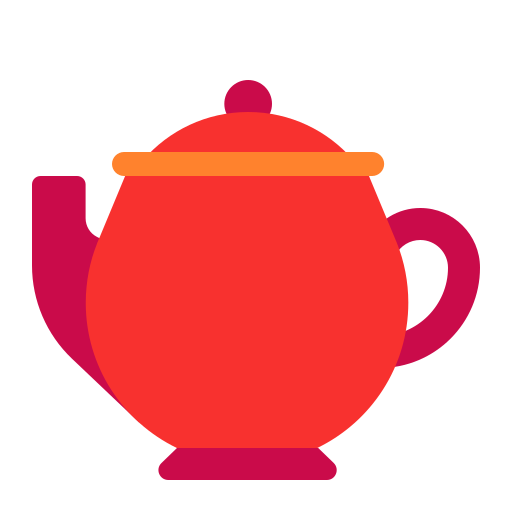
teapot flat